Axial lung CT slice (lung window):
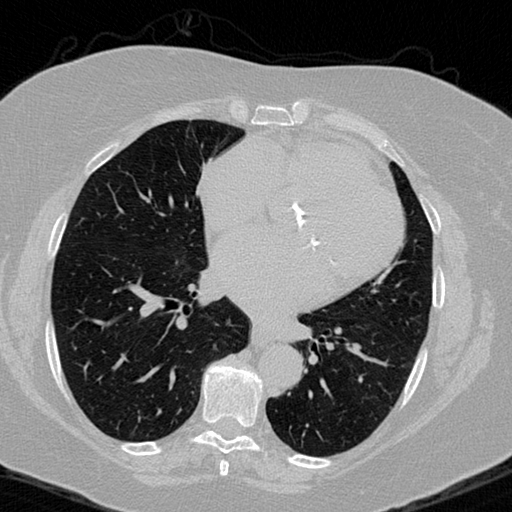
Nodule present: no